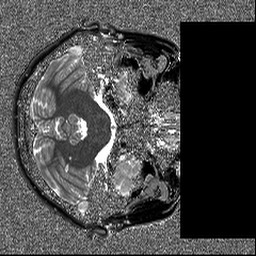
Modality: T1map
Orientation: axial
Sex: female